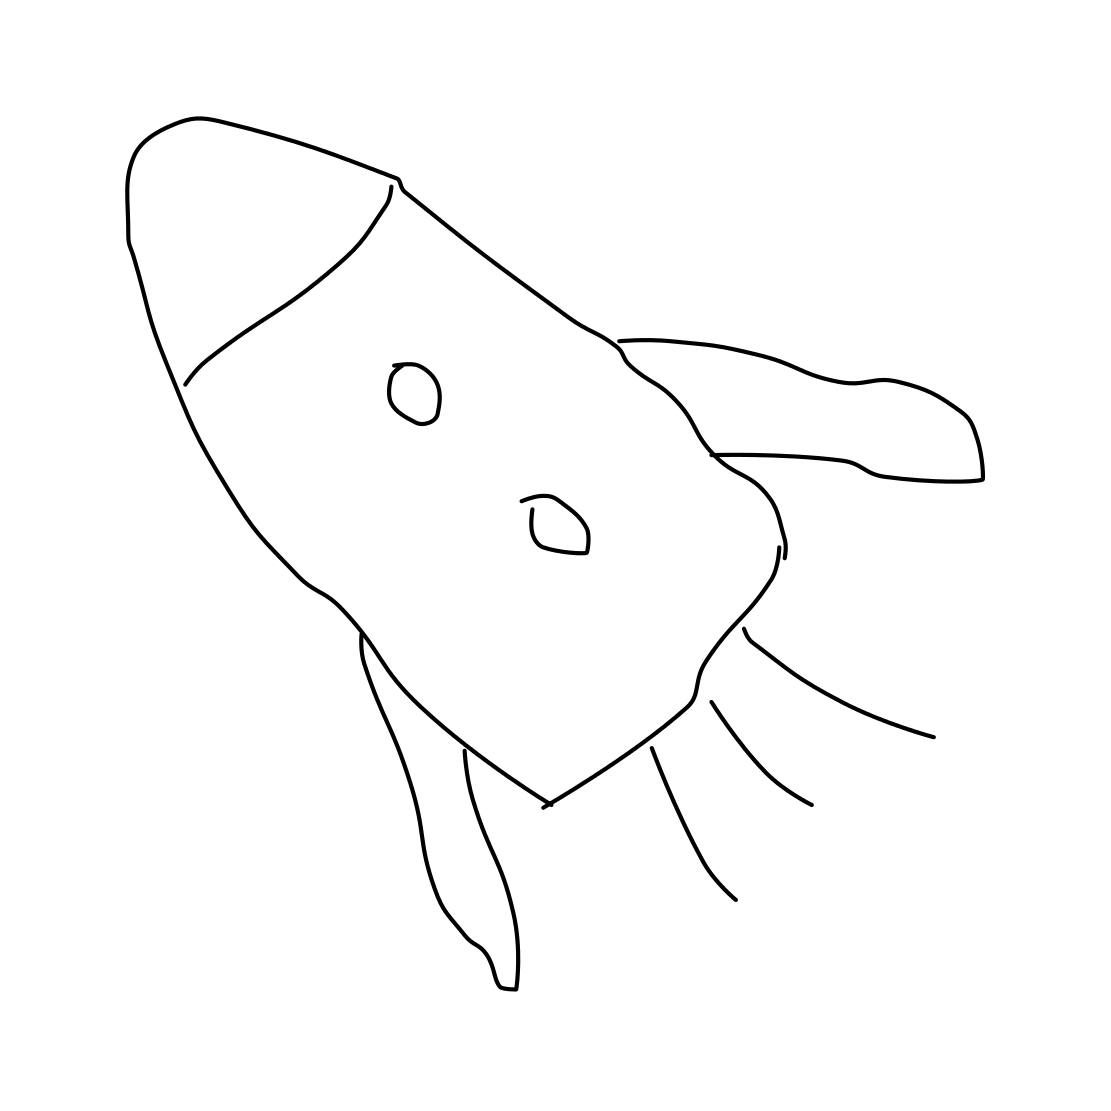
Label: space shuttle